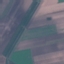
Land use / land cover class: AnnualCrop